Question: Observed one serious Cocos2D Font related problem
Please see this image:

In above image, fonts are not rendered proper. I used CCLabelBMFont. How can I resolve this problem?
Code:
'''
CCLabelBMFont *userName = [CCLabelBMFont labelWithString:PlayerNameStr fntFile:@"MyFont.fnt"];
'''
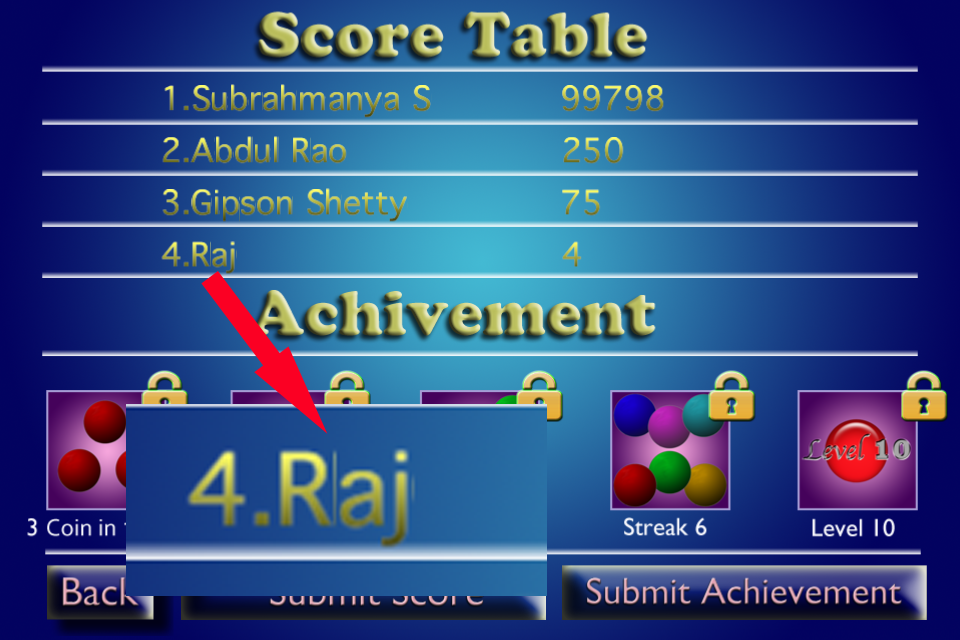
Answer: You need to leave more space between the glyphs. You can change this setting in the bitmap font editor, Glyph Designer and Hiero both have it. In Glyph Designer the setting is called Spacing and set to 2. I'm guessing you're using Hiero which has this spacing set to 0 by default.